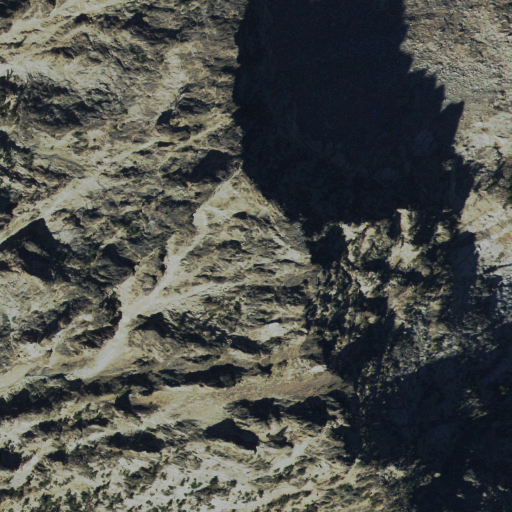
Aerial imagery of mountain in Idaho named Cabin Creek Peak containing grassland, evergreen forest, and snow